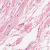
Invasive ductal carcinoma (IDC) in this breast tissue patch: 0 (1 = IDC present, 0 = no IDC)